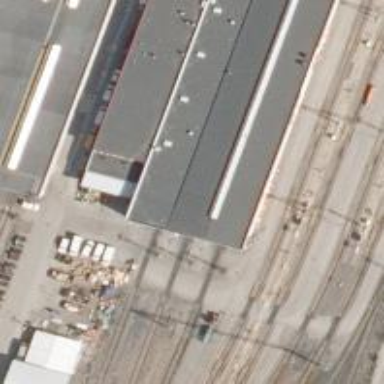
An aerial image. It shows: Rail yard with electrified contact lines for railway operations.